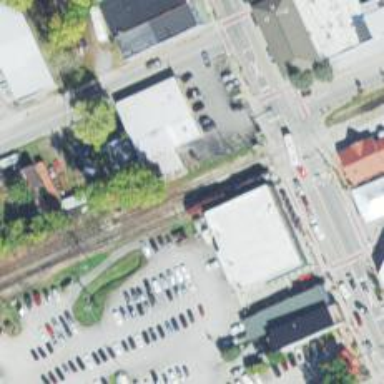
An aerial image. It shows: Railway siding with rails.